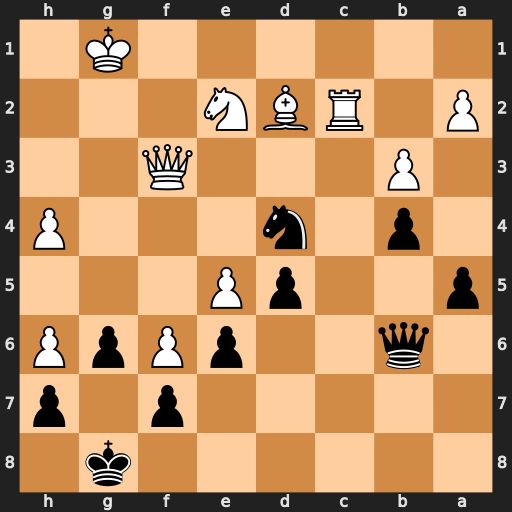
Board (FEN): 6k1/5p1p/1q2pPpP/p2pP3/1p1n3P/1P3Q2/P1RBN3/6K1
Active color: b
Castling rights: -
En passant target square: -
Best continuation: Nxf3+ Kg2 Qa6